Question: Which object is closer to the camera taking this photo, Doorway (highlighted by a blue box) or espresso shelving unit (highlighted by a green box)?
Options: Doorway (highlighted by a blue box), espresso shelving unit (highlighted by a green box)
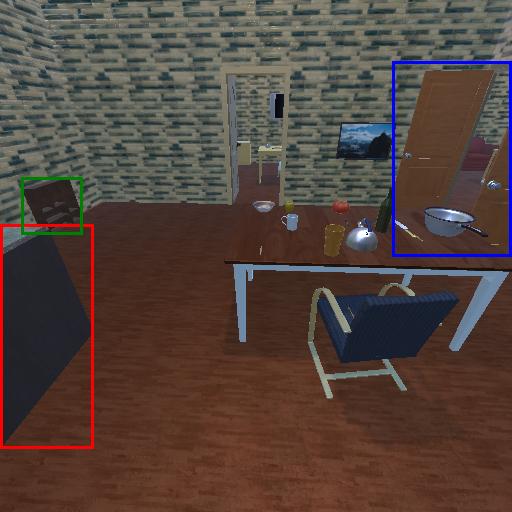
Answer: Doorway (highlighted by a blue box)